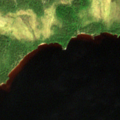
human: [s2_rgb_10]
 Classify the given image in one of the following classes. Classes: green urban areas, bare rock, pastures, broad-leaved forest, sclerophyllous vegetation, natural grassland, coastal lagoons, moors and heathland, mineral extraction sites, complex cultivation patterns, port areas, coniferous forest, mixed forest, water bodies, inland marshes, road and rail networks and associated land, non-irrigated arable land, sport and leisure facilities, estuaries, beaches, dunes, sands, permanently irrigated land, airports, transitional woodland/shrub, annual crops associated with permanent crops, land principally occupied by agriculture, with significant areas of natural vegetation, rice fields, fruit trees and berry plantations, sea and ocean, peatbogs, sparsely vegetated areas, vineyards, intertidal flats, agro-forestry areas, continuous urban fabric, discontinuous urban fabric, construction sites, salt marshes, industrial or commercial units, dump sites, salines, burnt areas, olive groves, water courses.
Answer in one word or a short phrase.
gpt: coniferous forest, peatbogs, water bodies